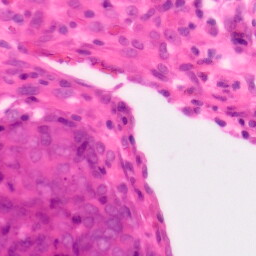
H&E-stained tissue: Colon